A spectrogram of one vibration snapshot from a rotating bearing is shown (time on one axis, frequency on the other). Based on the visible evidence, which condition applies: normal, inner_race, outer_race, ball?
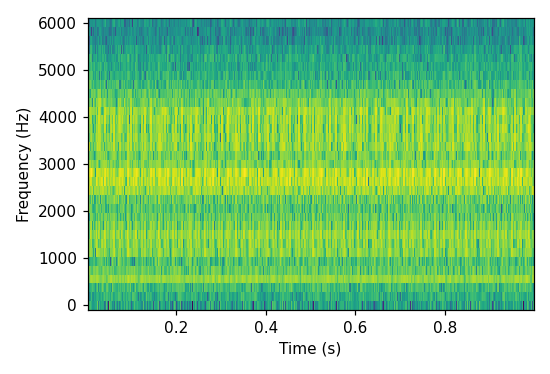
Answer: inner_race